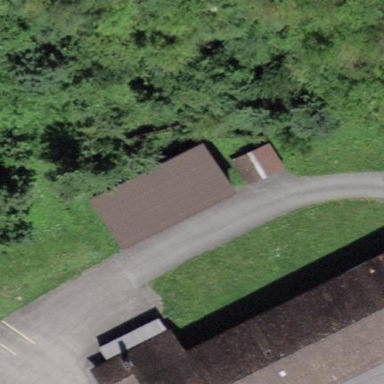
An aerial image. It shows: Warehouse building.